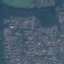
Land use / land cover: Residential